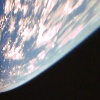
Label: cloud